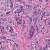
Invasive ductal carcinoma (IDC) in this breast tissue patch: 1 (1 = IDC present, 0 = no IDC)